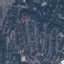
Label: Residential